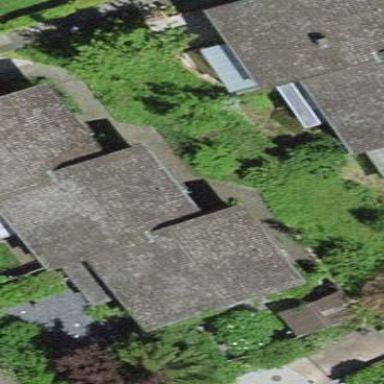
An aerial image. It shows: Terrace building.